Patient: sex M, age 57
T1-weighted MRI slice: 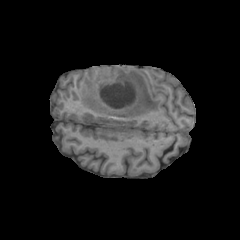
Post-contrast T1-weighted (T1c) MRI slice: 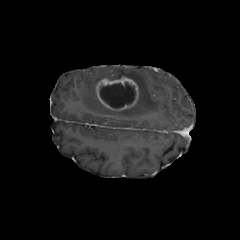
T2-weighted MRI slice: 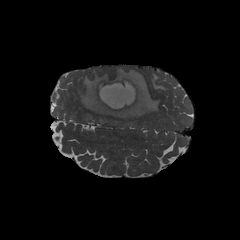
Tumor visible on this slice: yes
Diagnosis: Glioblastoma, IDH-wildtype
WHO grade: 4